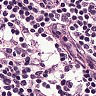
Metastatic tissue present: no